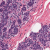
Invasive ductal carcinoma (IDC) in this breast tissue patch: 0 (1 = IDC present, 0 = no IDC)